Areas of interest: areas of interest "Guomao Era Plaza"
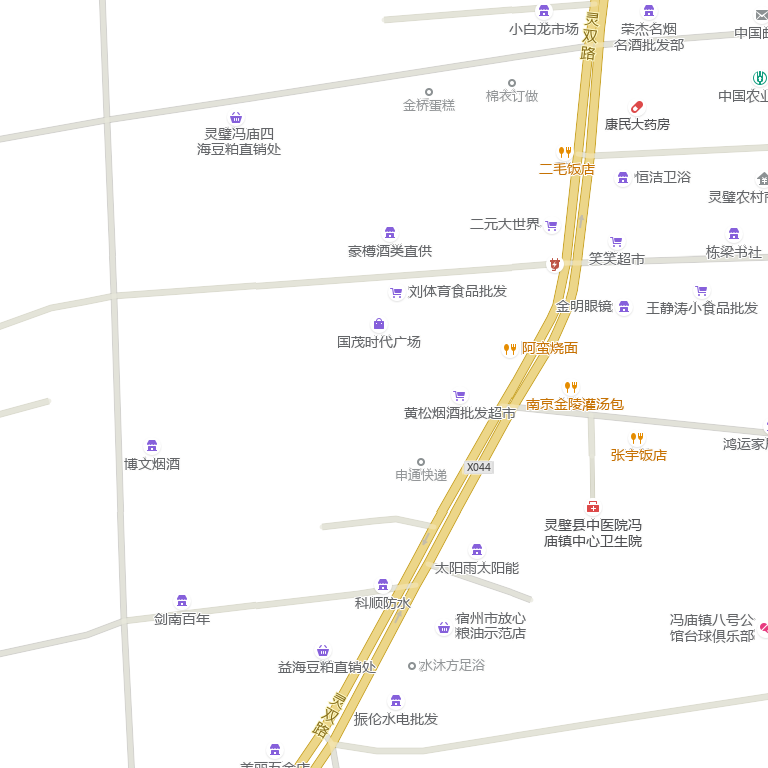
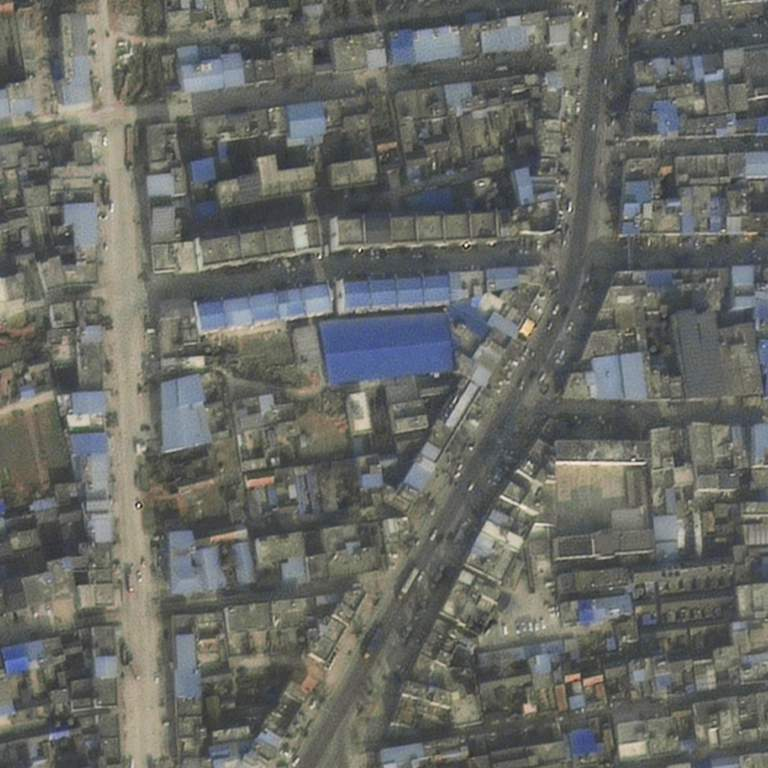